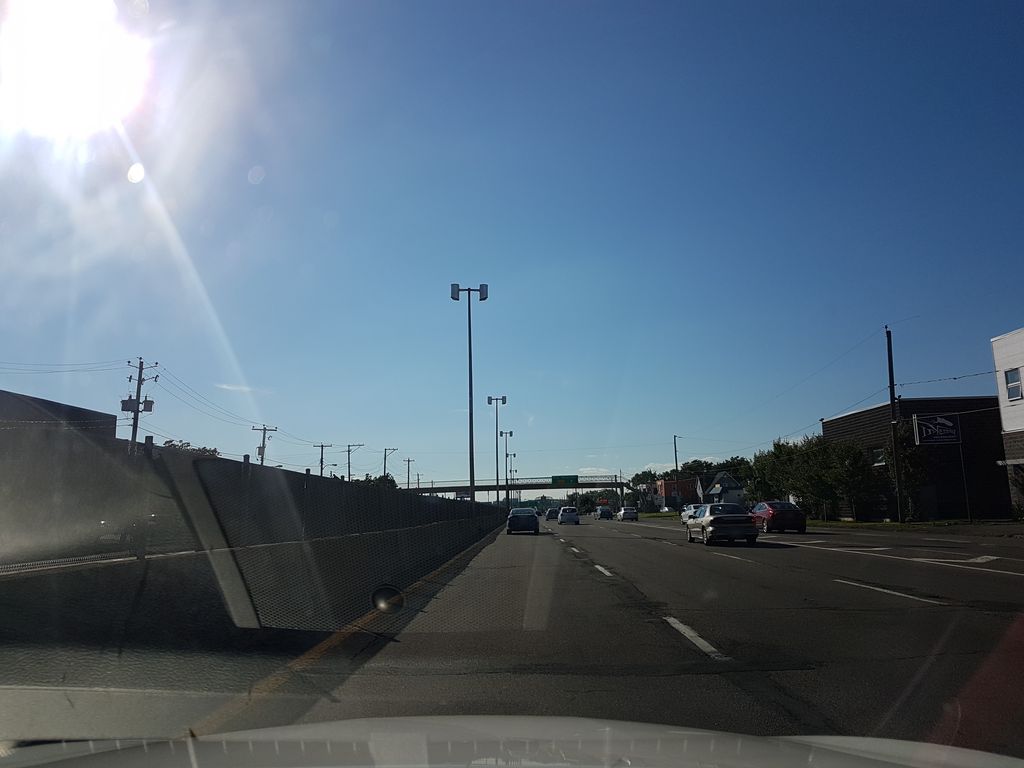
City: montreal